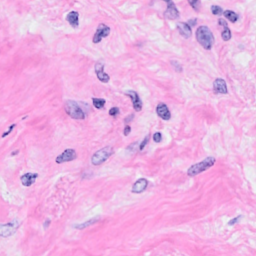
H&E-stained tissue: Breast